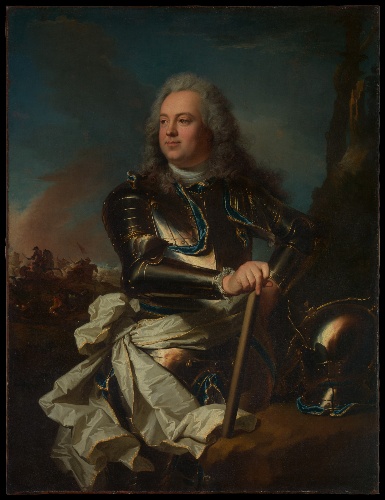
Title: Portrait of a General Officer
Artist: Hyacinthe Rigaud
Artist bio: French, Perpignan 1659–1743 Paris
Date: ca. 1710
Object type: Painting
Classification: Paintings
Medium: Oil on canvas
Dimensions: 54 x 41 3/8 in. (137.2 x 105.1 cm)
Department: European Paintings
Credit line: The Alfred N. Punnett Endowment Fund, 1959
Accession year: 1959
Repository: Metropolitan Museum of Art, New York, NY
Tags: Military|Men|Portraits